Field crop: maize
Growth stage: 1
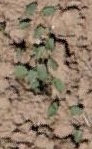
Species: convolvulus